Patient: sex F, age 22
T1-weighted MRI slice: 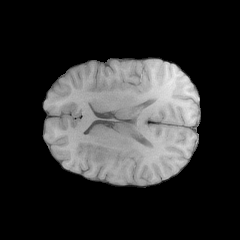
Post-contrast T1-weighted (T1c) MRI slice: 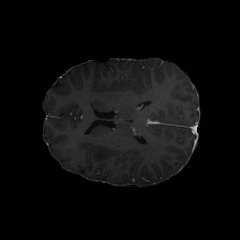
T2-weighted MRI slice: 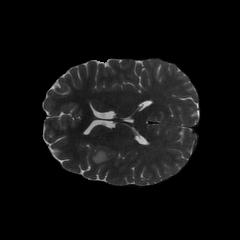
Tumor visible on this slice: yes
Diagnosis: Astrocytoma, IDH-mutant
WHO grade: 2